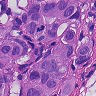
Metastatic tissue present: yes